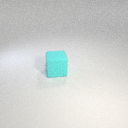
large cyan rubber cube